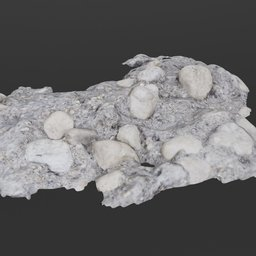
Label: architecture